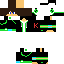
A male human skin with medium skin, wearing brown long hair dressed in a blue hoodie and black pants, featuring a closed mouth.